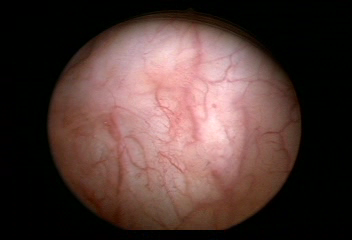
Modality: WLC
Class: Normal mucosa
Bladder cancer association: No